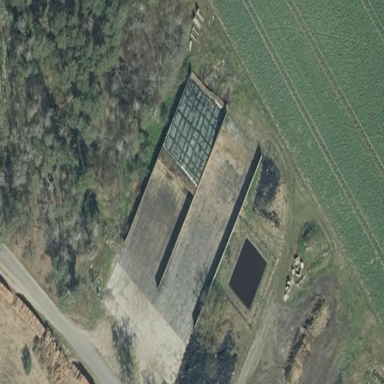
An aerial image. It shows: Bunker silo.